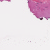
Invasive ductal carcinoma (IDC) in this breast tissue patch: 0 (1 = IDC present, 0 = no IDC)